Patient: sex M, age 74
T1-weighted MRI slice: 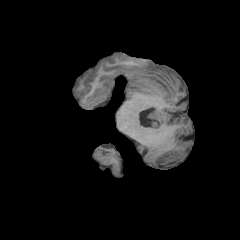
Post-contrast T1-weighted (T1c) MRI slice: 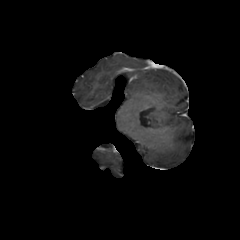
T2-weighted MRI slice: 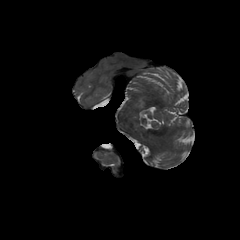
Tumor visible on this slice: no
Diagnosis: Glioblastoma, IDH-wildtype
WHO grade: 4